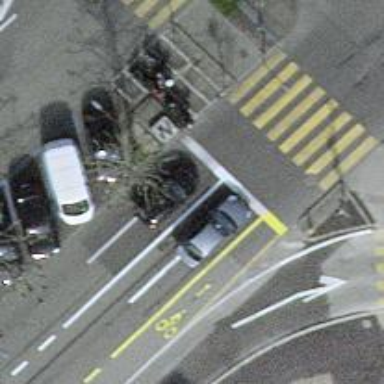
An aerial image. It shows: Road with traffic signals.